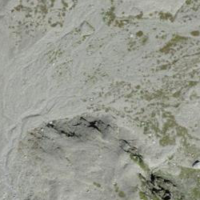
EUNIS habitat code: 48
Species observed at this site:
Linaria cannabina